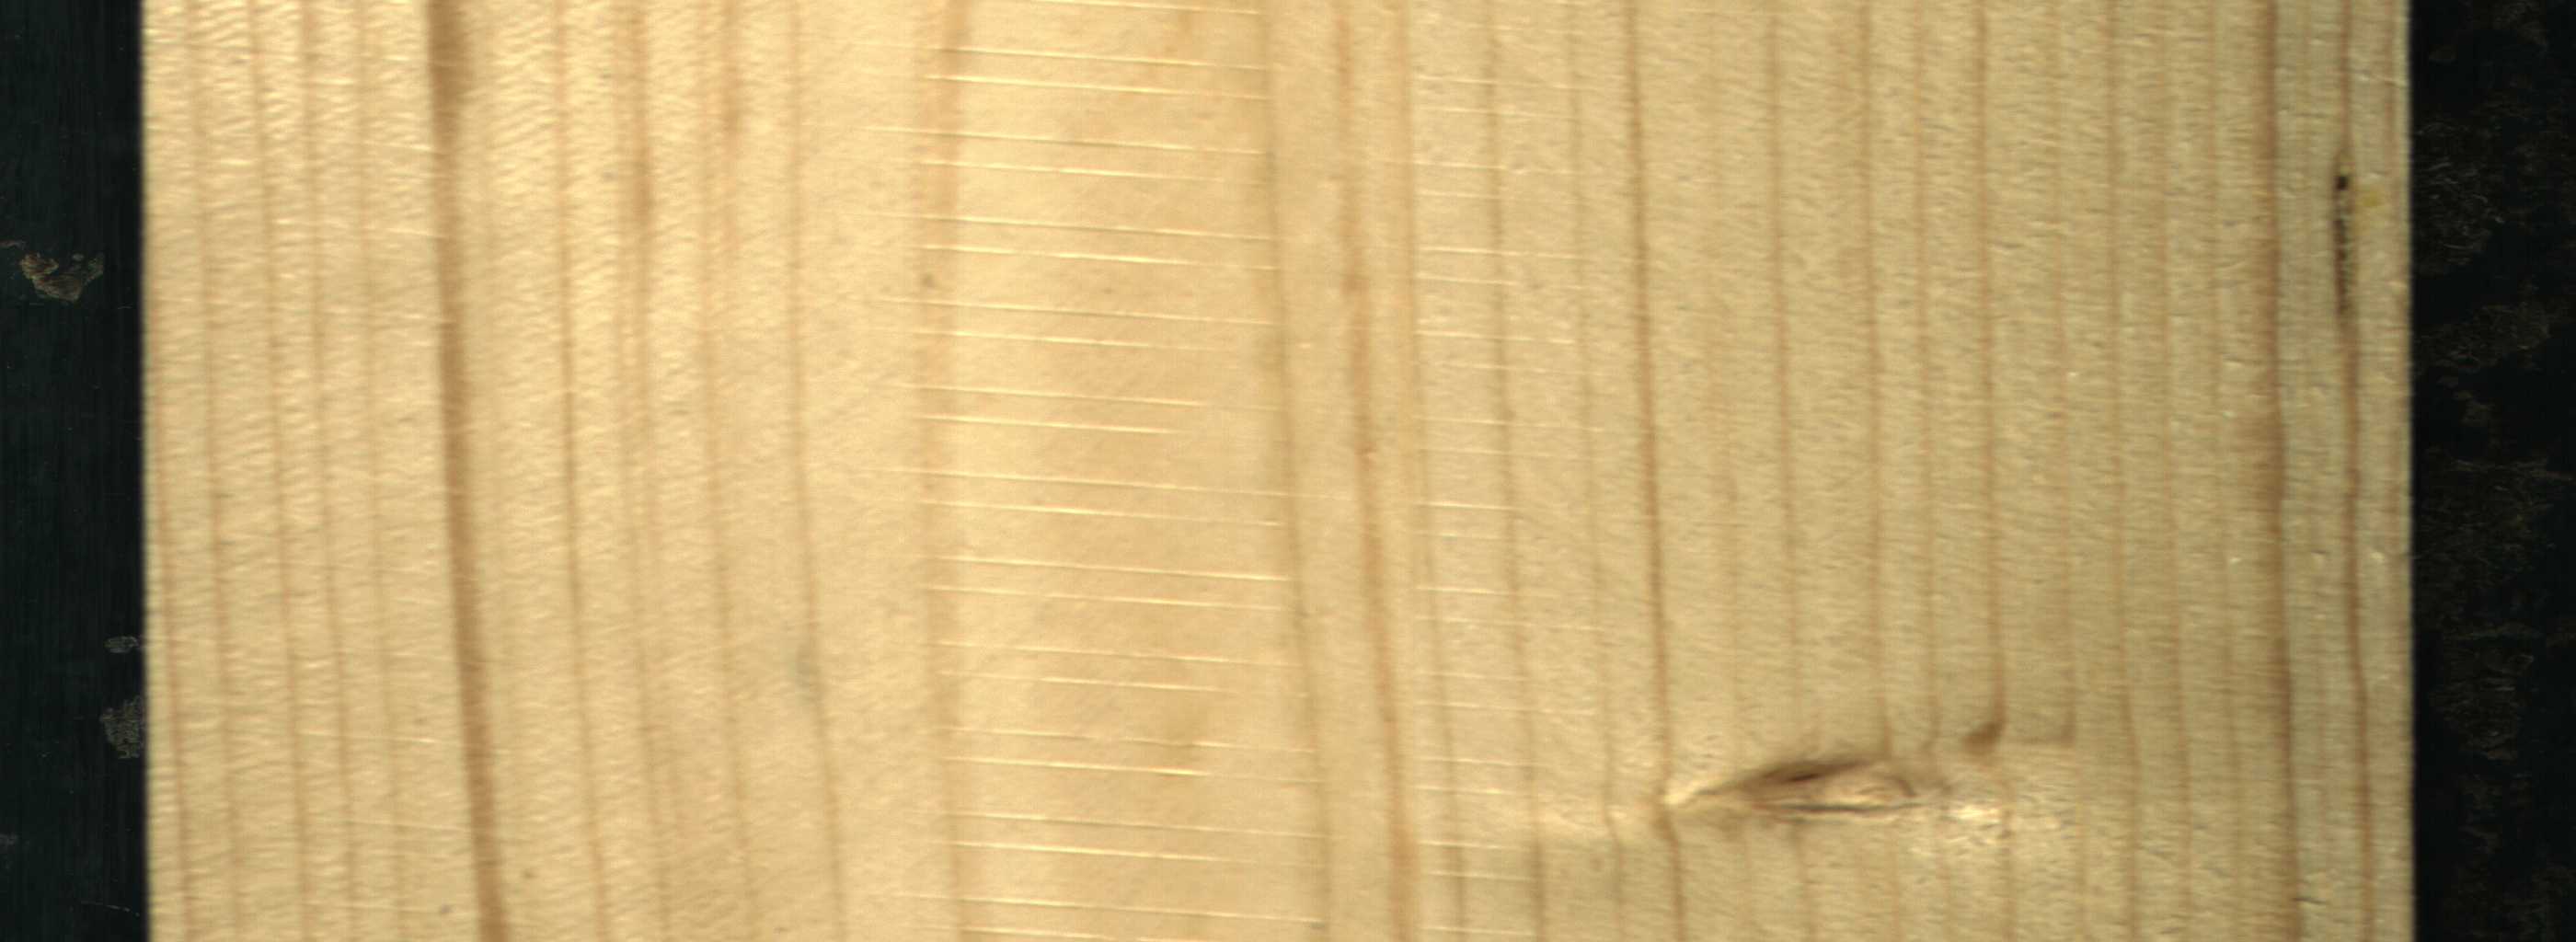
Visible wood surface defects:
Quartzity
Quartzity
Quartzity
Live_Knot